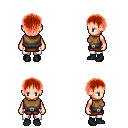
a pixel art fantasy rpg character, female body template, human, light skin, leather chest armor, white pants, red plain hairstyle, black shoes, four views (front, back, left, right), 2x2 character sprite sheet, small pixel art, hard edges, no anti-aliasing